The plot is a signal-to-image rendering of a rotating shaft's vibration measurement. Based on the visible evidence, which rotor condition applies: normal, misalignment, unbalance, looseness?
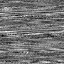
Answer: unbalance